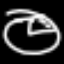
Label: clock